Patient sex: M
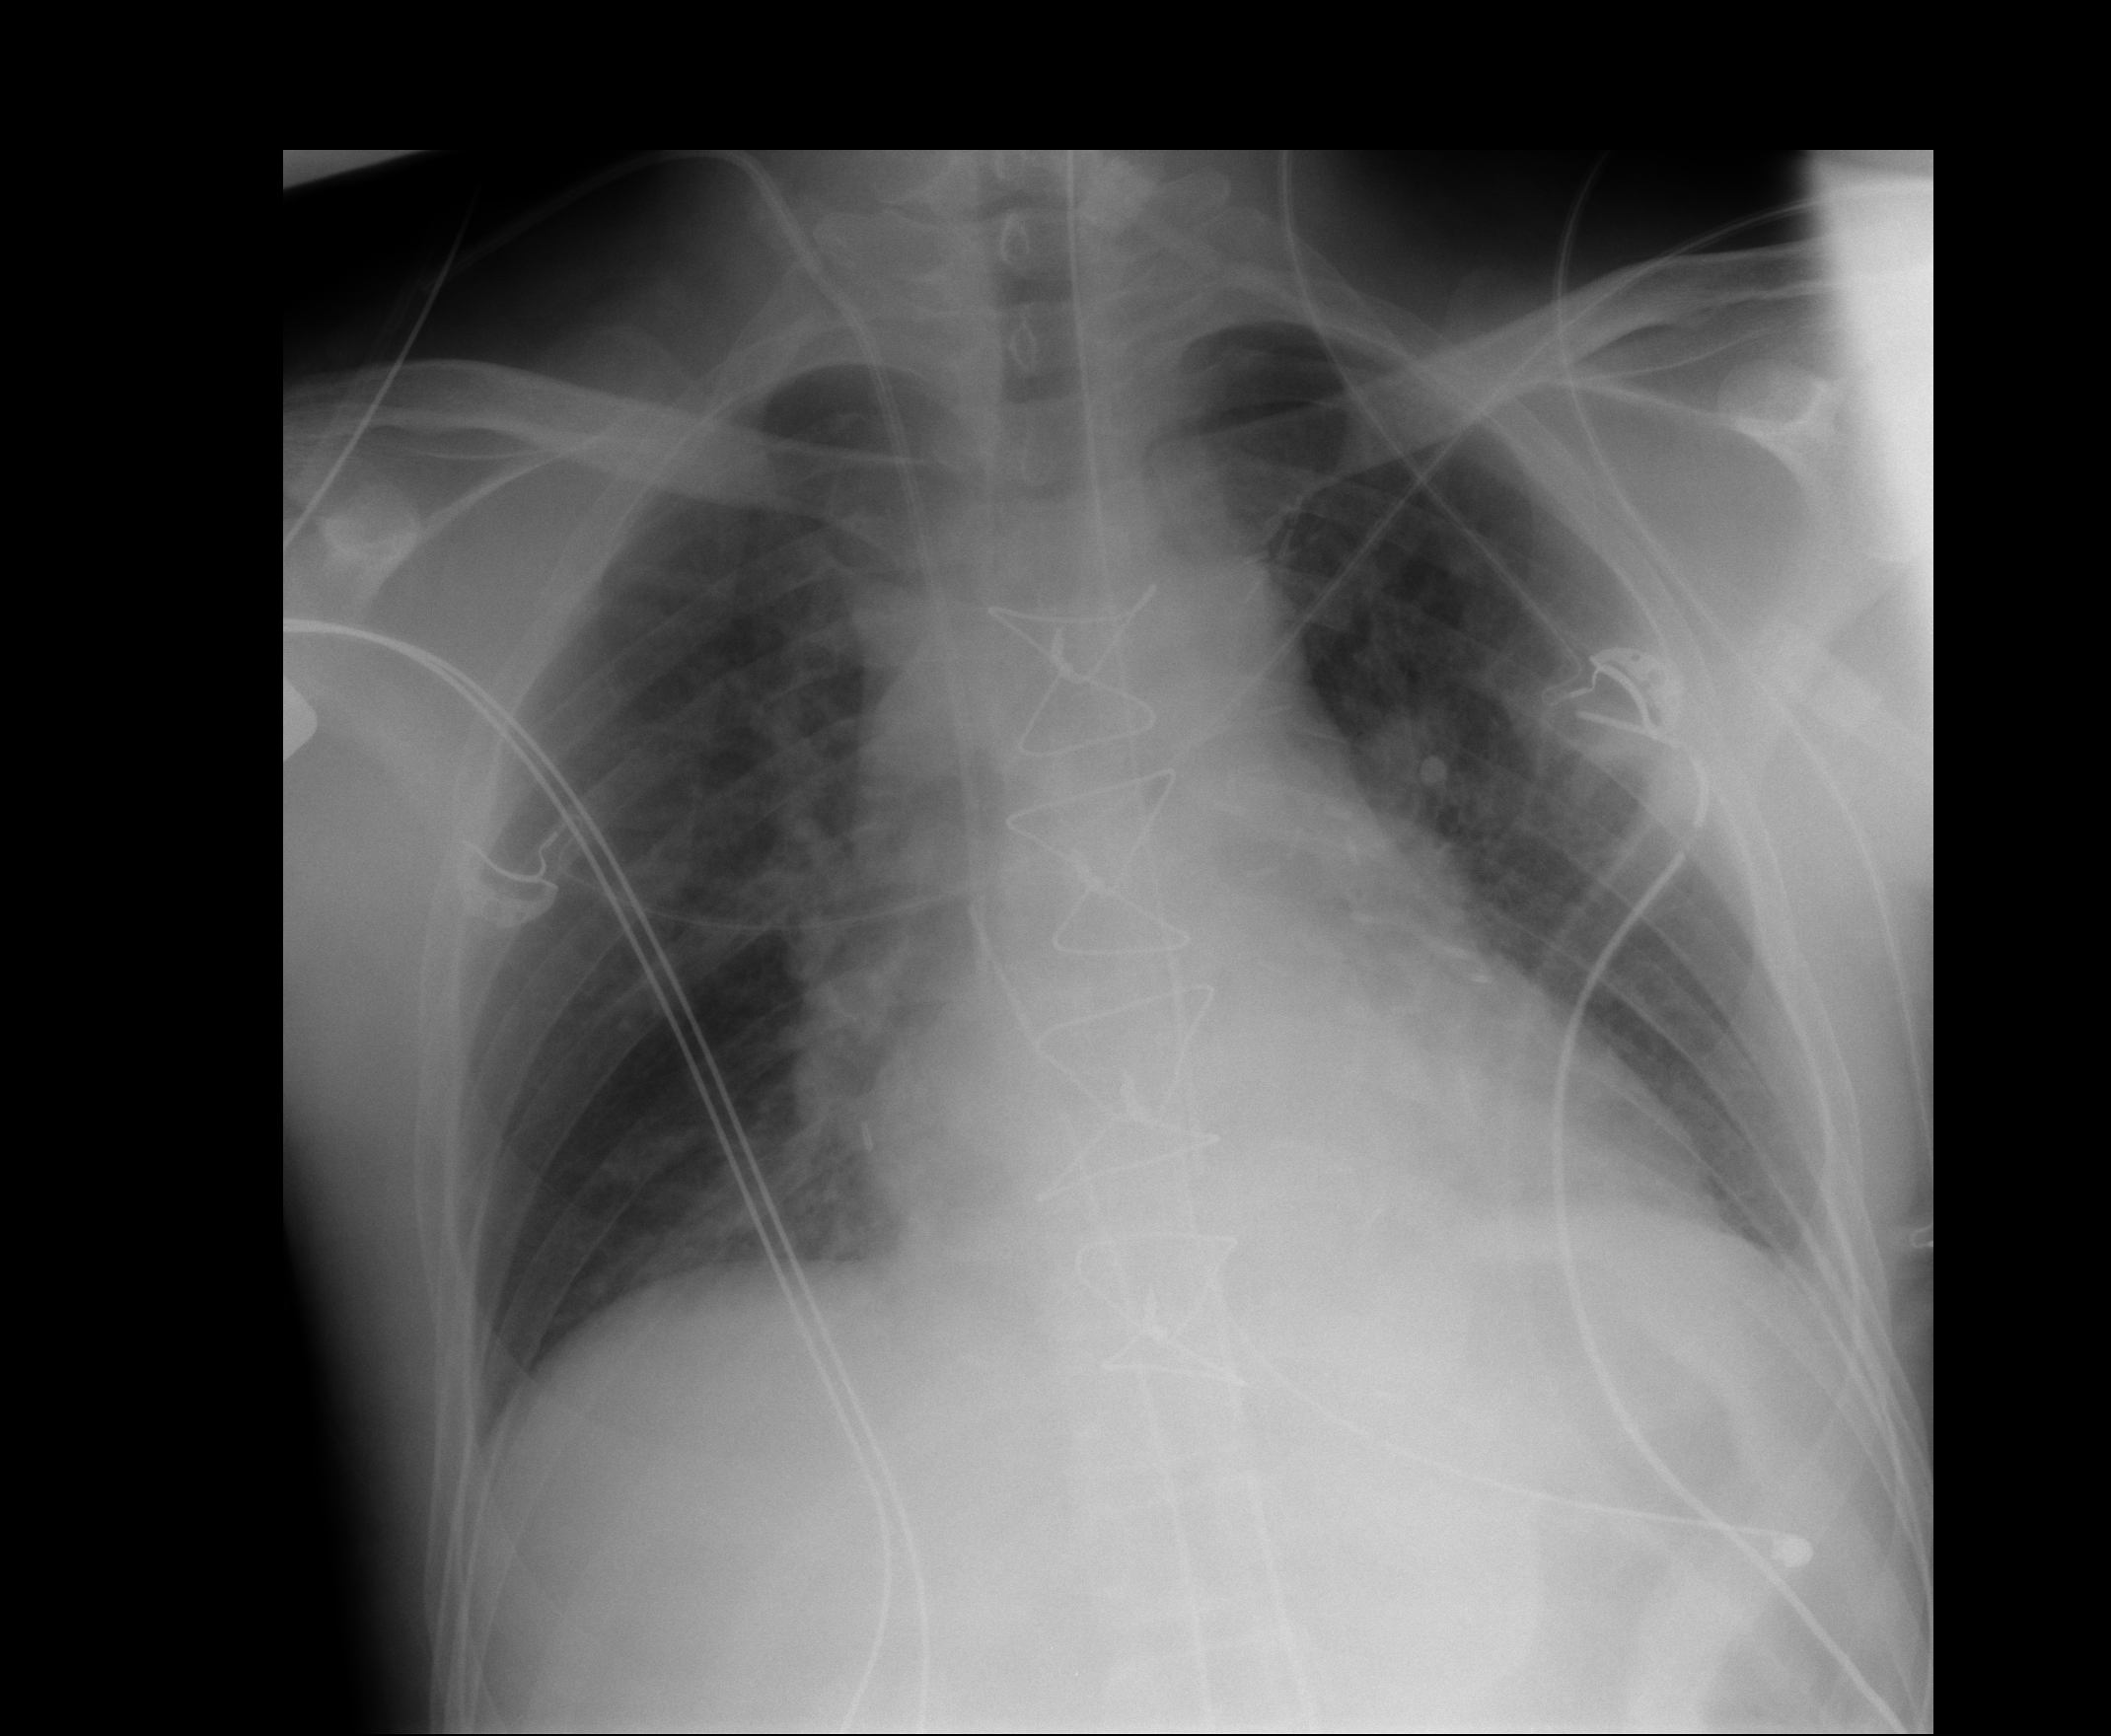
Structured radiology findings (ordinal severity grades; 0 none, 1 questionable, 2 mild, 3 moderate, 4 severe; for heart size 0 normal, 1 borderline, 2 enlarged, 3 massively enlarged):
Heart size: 2
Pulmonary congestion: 1
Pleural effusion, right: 0
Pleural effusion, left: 0
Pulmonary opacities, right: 0
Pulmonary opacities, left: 0
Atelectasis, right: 1
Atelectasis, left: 1